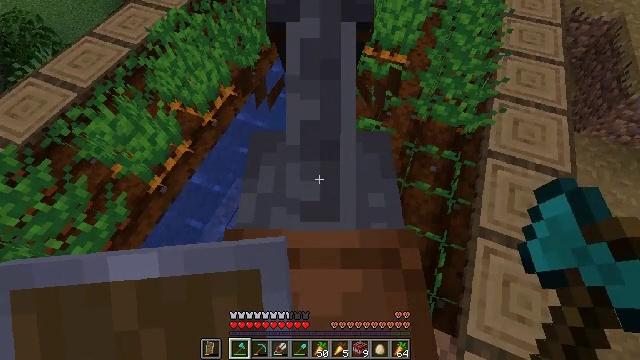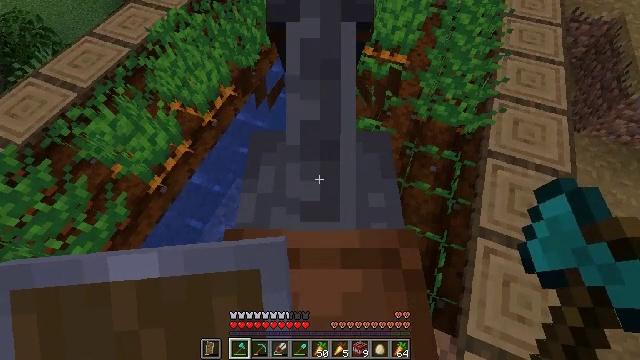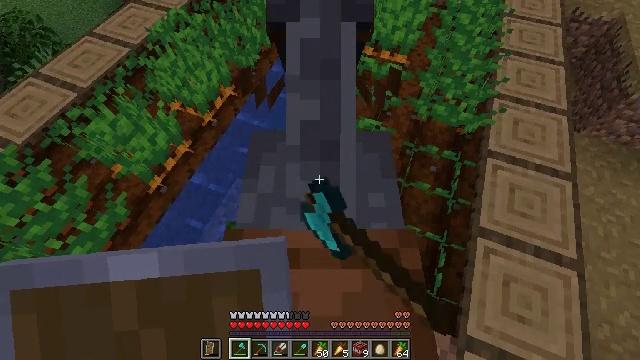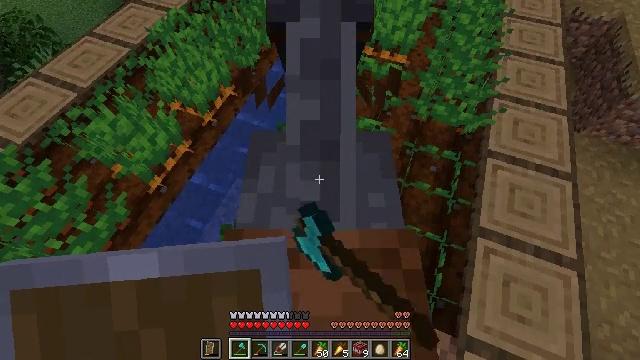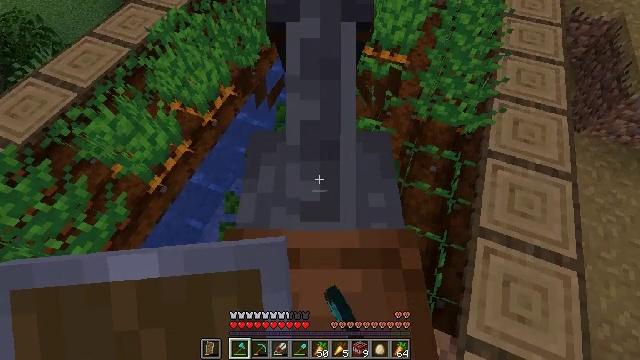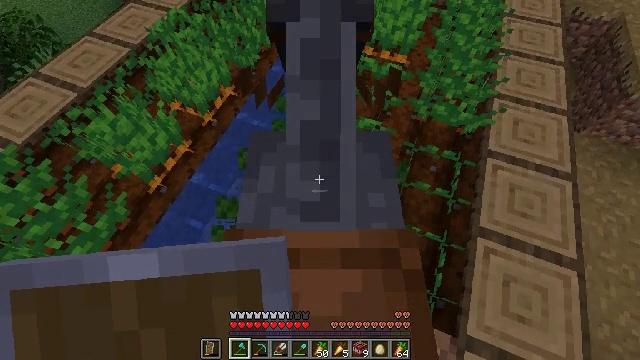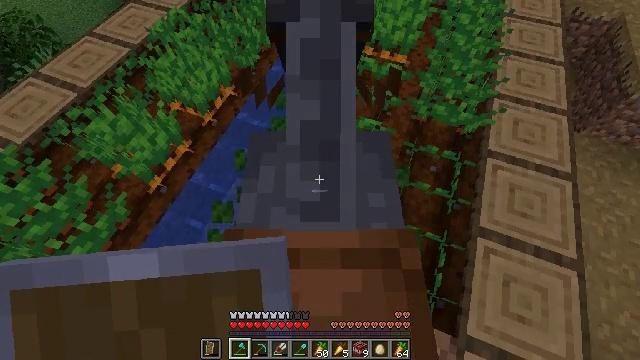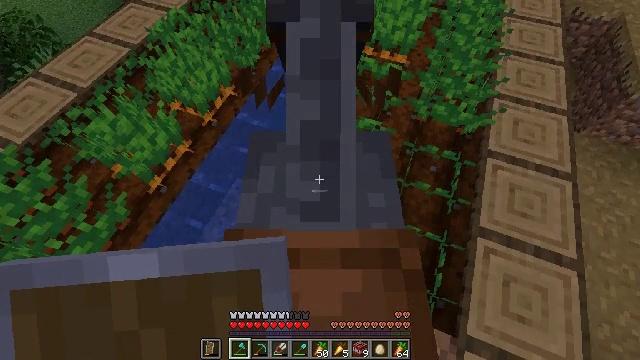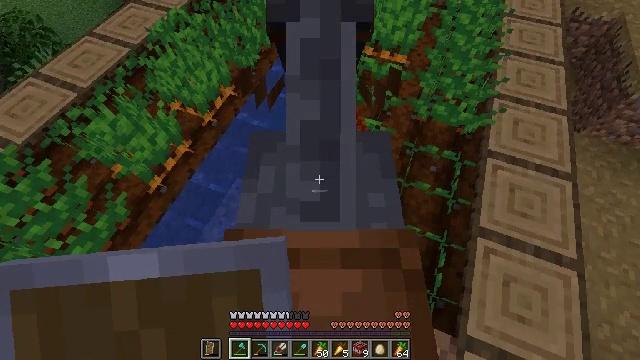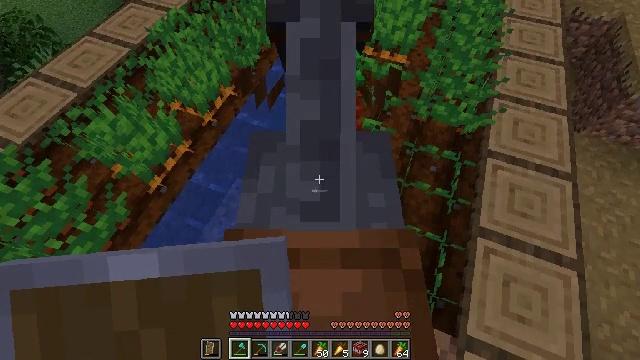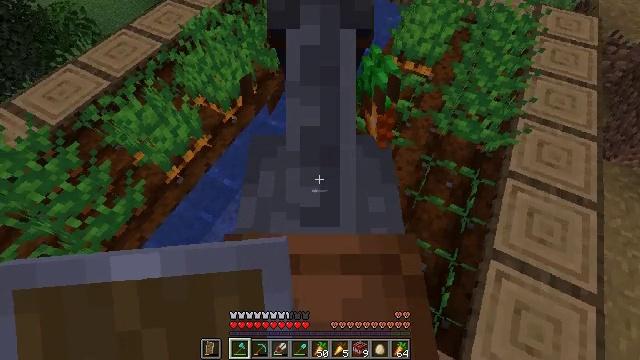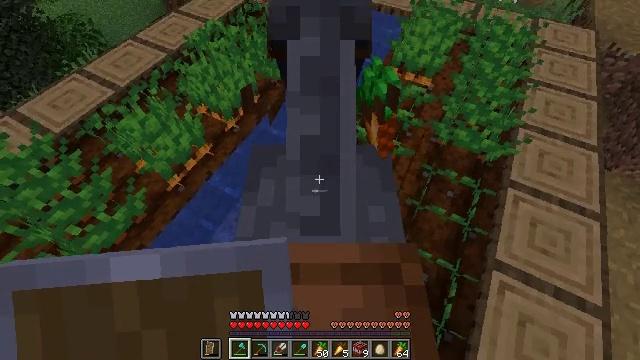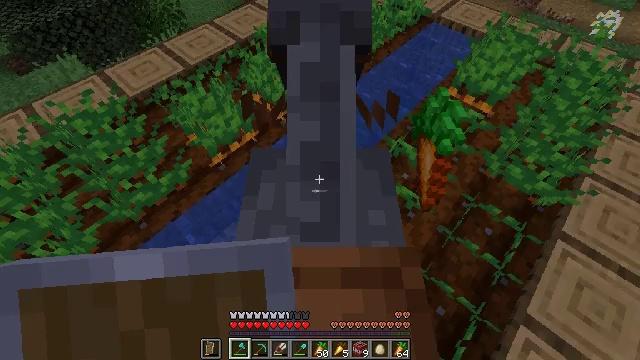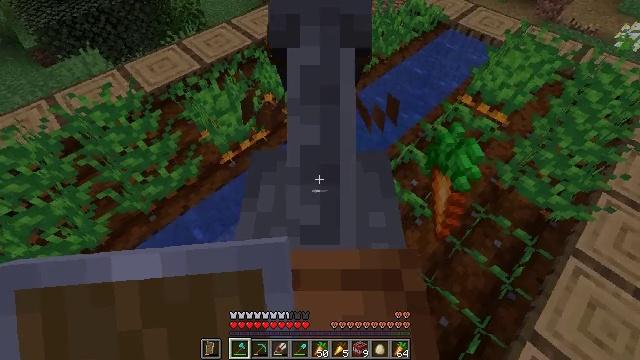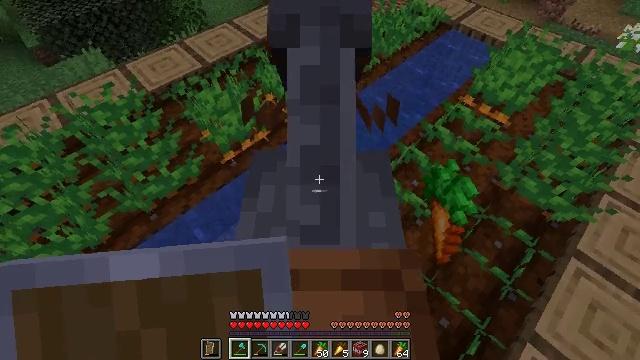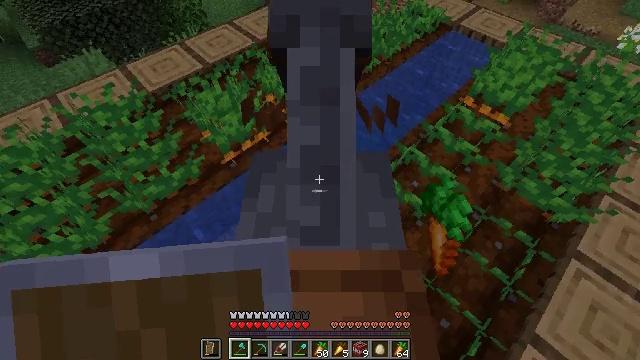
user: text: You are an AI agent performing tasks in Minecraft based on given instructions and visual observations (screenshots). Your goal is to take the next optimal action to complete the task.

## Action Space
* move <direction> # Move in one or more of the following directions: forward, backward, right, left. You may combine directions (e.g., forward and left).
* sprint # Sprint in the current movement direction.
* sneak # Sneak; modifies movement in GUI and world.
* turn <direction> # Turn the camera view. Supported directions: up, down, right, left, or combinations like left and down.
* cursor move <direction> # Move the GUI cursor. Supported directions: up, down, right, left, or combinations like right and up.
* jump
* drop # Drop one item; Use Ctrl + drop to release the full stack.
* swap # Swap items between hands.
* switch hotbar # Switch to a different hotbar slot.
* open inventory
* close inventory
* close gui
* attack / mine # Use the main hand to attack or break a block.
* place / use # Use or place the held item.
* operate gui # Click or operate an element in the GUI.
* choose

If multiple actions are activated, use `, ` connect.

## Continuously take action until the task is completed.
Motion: motion action
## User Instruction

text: Retrieve carrots by attacking the plant.
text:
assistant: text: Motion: attack / mine
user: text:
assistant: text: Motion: attack / mine
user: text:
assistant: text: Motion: attack / mine
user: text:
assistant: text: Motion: no_op
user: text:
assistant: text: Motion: no_op
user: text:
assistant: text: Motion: no_op
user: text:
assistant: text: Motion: no_op
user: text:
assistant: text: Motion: no_op
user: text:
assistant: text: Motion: no_op
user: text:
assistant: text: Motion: turn left and up
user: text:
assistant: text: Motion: turn left and up
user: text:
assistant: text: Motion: turn left
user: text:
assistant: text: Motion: no_op
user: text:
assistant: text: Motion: no_op
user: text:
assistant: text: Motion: no_op
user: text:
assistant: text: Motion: turn left and up
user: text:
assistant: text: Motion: turn left and up
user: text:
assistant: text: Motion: turn left and up
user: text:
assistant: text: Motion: turn left
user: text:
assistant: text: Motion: turn left and up
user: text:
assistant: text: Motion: no_op
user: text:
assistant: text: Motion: turn up
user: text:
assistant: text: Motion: turn up
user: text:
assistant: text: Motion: turn up
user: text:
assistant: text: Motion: no_op
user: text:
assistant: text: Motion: attack / mine
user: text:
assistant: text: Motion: attack / mine
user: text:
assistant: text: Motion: turn right, attack / mine
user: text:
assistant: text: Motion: turn right and up
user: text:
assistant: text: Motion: turn right